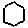
Label: hexagon